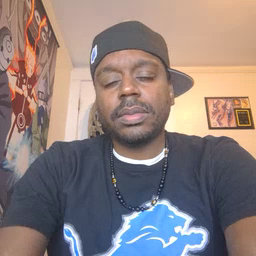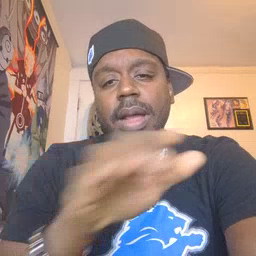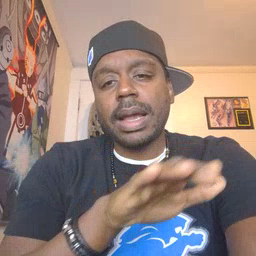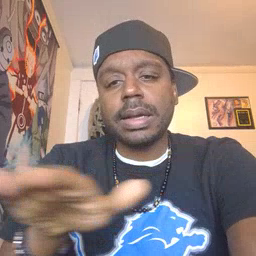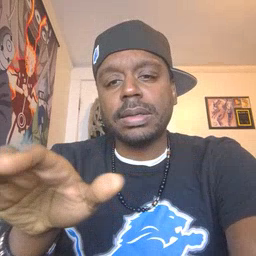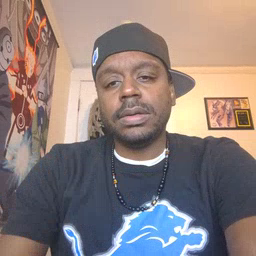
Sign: clean